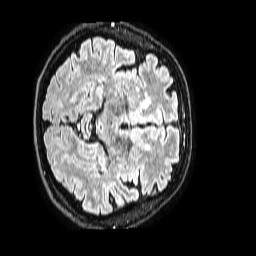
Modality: FLAIR
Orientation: axial
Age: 57
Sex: male
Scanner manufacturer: philips
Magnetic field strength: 1.5 T
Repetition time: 4.8 s
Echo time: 0.3 s